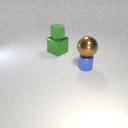
large brown metal sphere above small blue metal cylinder